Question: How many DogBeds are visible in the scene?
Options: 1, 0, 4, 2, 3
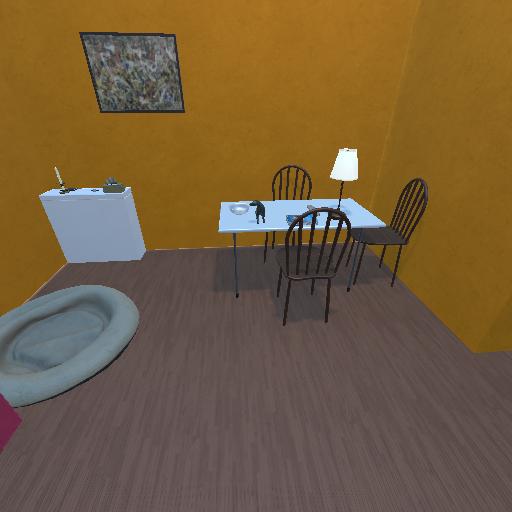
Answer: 1